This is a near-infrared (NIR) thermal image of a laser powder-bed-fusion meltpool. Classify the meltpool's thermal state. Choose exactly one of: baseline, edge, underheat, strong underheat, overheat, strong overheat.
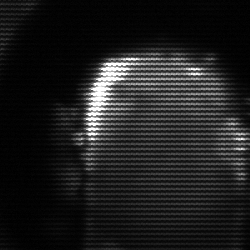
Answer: baseline